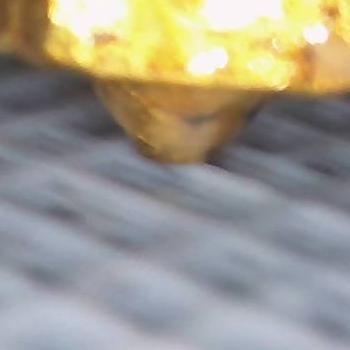
Flow rate: 100%